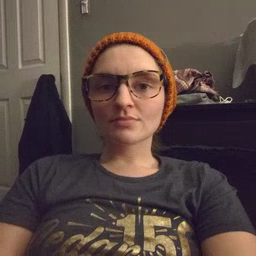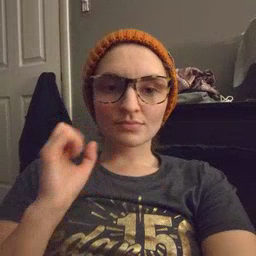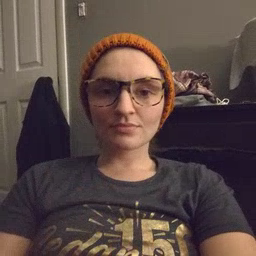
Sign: loud